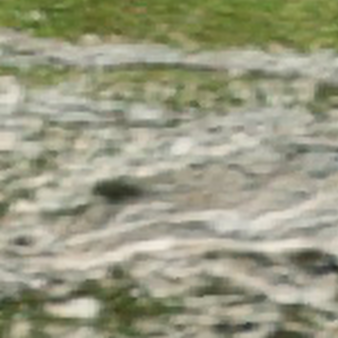
Label: other